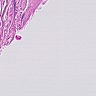
Metastatic tissue present: no